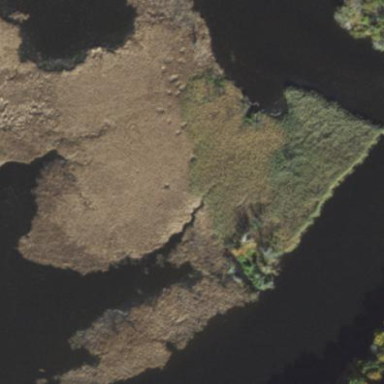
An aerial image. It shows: Wetland area.